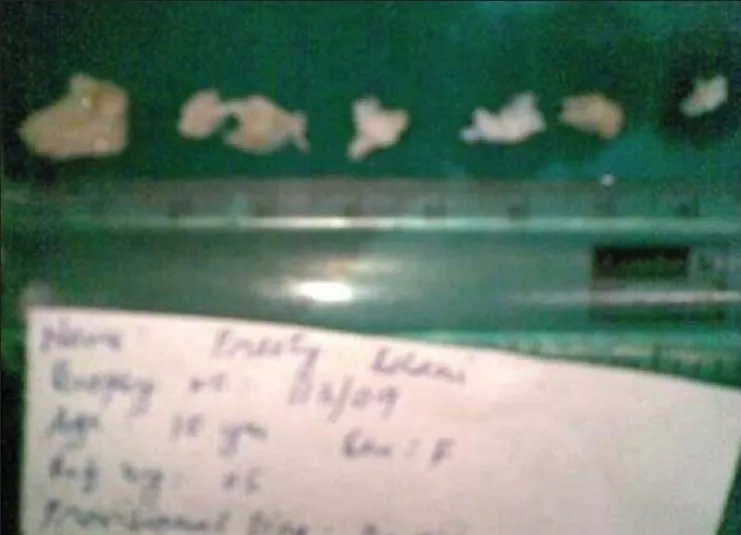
Gross pathology of left side showing multiple bits of tissue.
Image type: medical_photograph (oral_photograph)